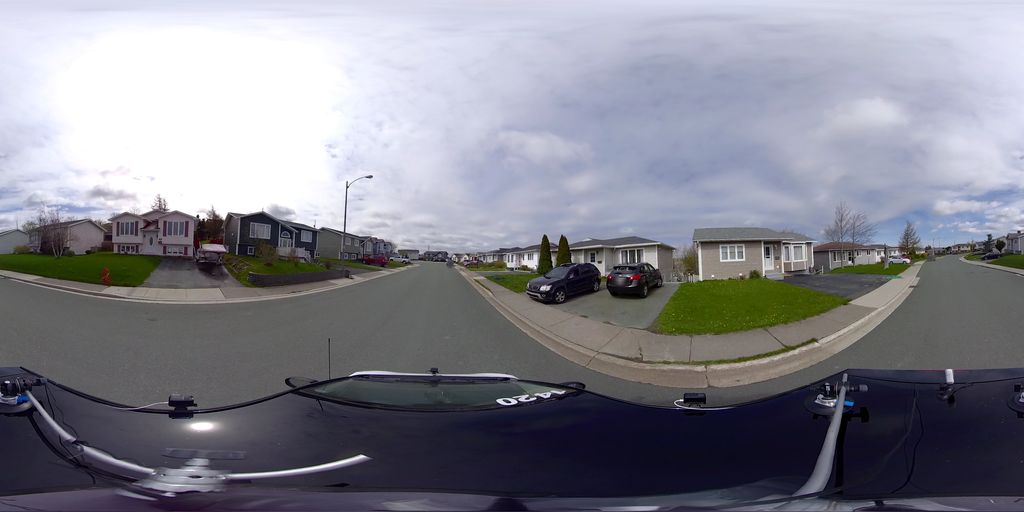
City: st_johns